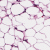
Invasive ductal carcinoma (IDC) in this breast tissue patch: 0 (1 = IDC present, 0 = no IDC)